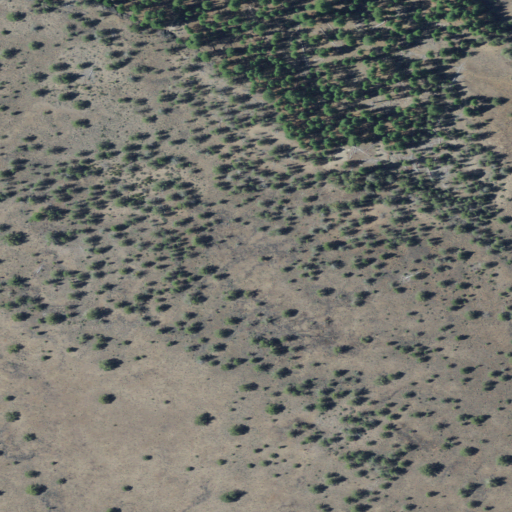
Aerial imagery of mountain in Oregon named Round Butte containing shrub, grassland, and evergreen forest